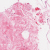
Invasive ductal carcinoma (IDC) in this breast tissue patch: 0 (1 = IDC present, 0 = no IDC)